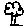
Label: tree